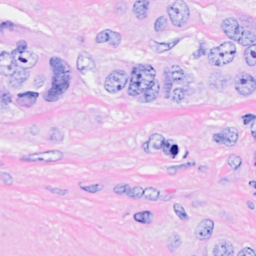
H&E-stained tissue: Breast